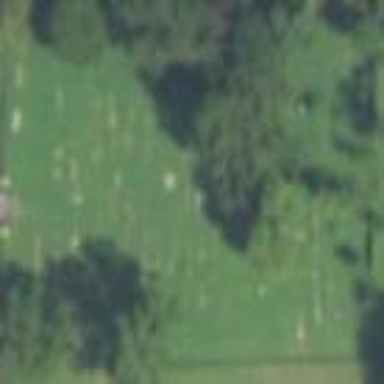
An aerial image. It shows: Cemetery.